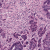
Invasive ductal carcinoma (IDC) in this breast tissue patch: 1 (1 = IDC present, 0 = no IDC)